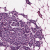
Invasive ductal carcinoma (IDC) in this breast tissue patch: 0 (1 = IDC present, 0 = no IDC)